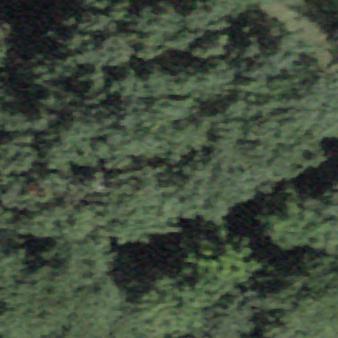
Label: other